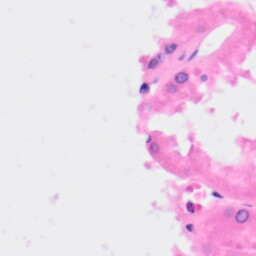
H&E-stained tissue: Kidney